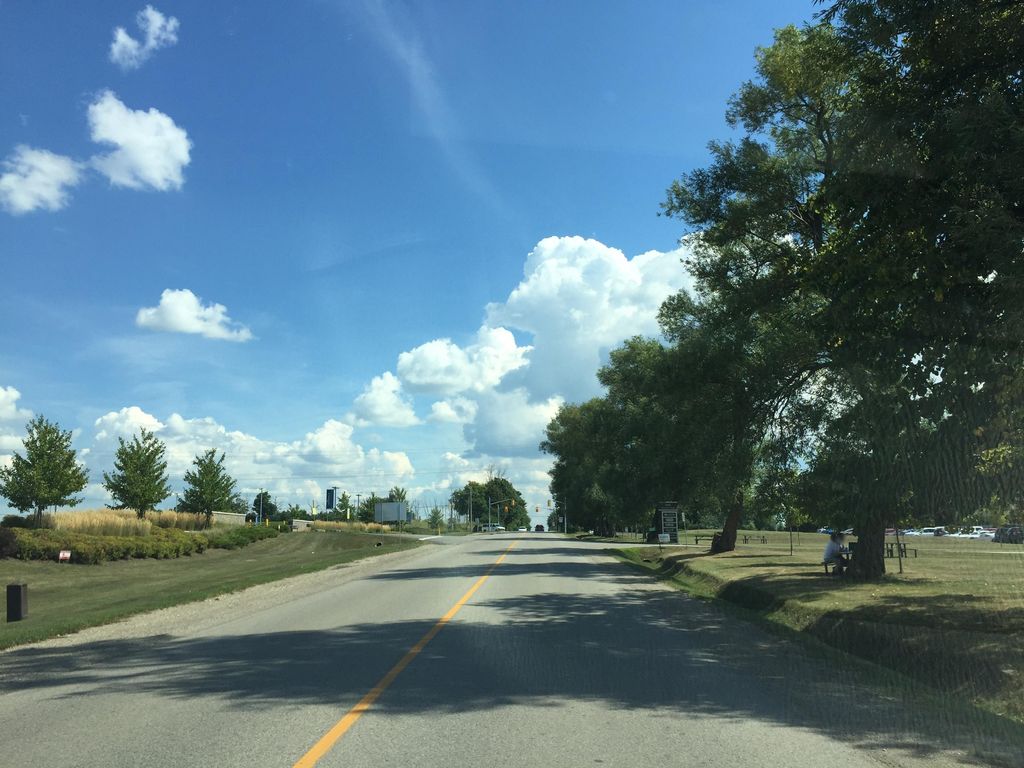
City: kitchener-waterloo